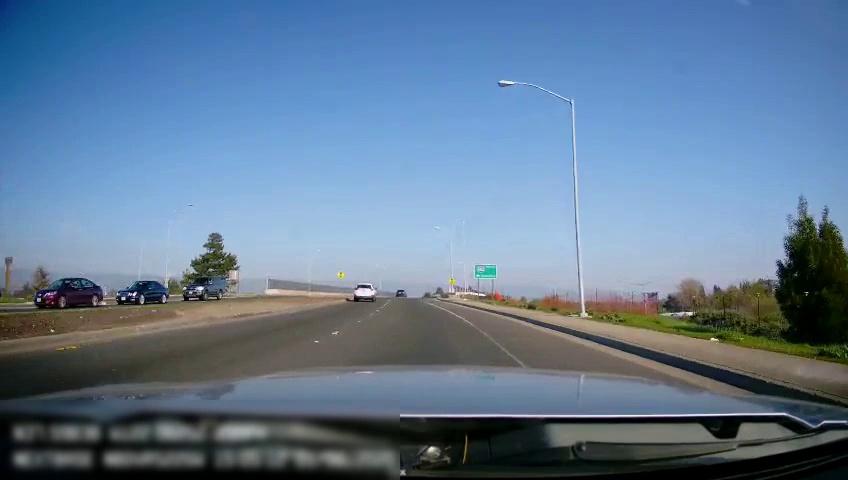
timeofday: Day
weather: Sunny
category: Drivable Space
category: Drivable Space
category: Vehicles | SUV
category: Vehicles | Car
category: Vehicles | Car
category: Vehicles | Car
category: Vehicles | SUV
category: Lanes | Alternate Lane
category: Lanes | Current Lane
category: Traffic | Signs